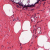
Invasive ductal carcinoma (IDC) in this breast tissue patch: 0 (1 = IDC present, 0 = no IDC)